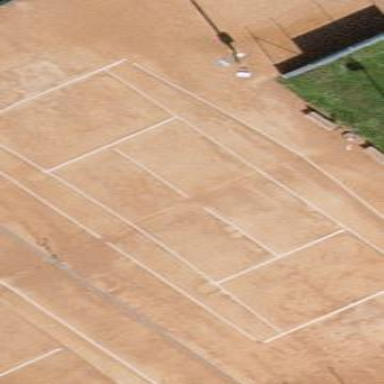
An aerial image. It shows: Tennis court on the leisure land pitch.